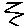
Label: zigzag